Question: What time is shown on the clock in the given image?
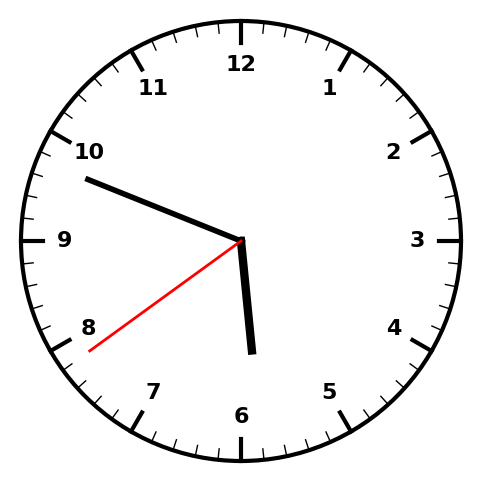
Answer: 05:48:39